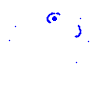
Particle: pion